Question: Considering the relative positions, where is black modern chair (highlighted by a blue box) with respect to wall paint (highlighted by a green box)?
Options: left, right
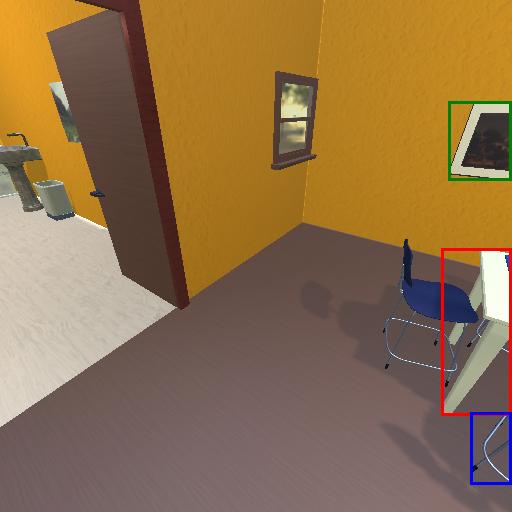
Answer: left